Interaction volume radius: 5 \u00c5
Interaction volume height: 10 \u00c5
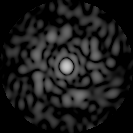
Disorder parameter: 0.8219